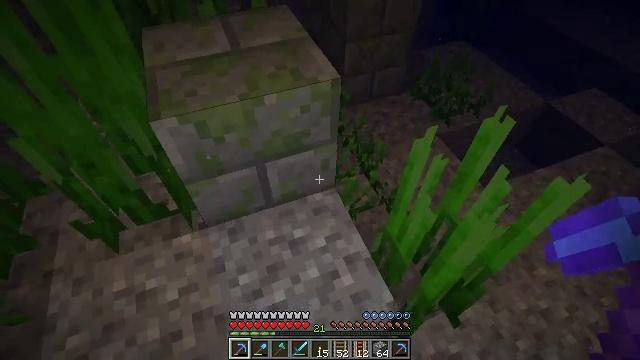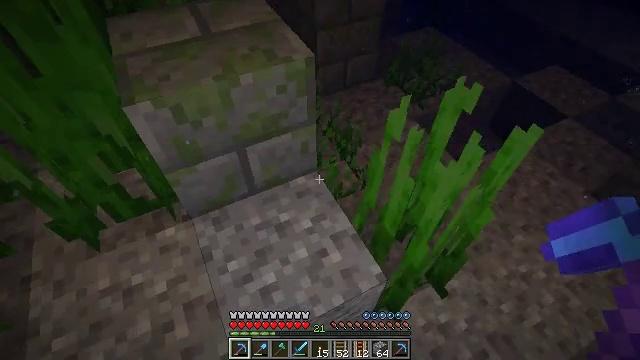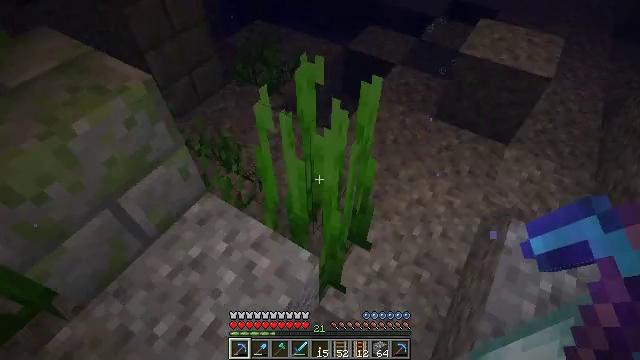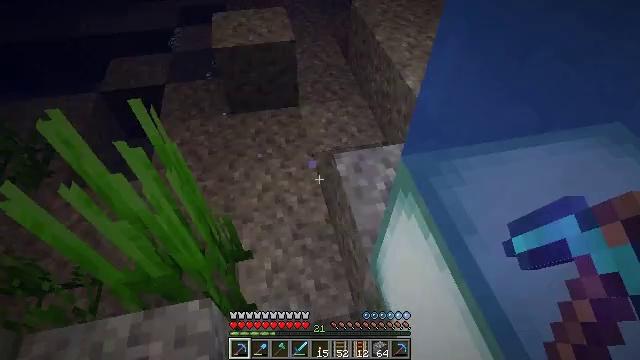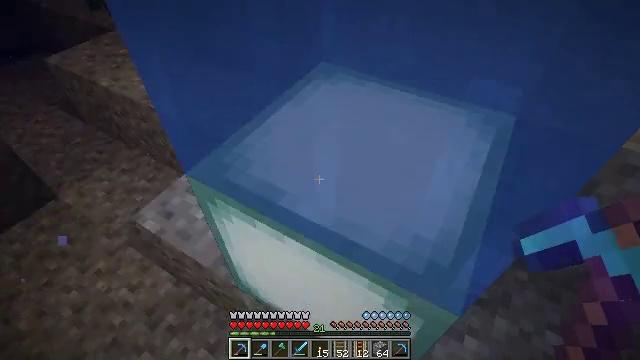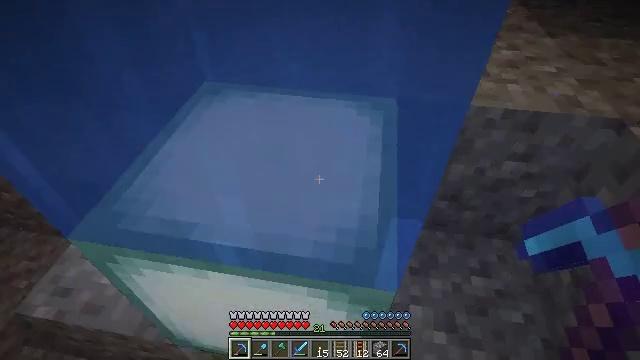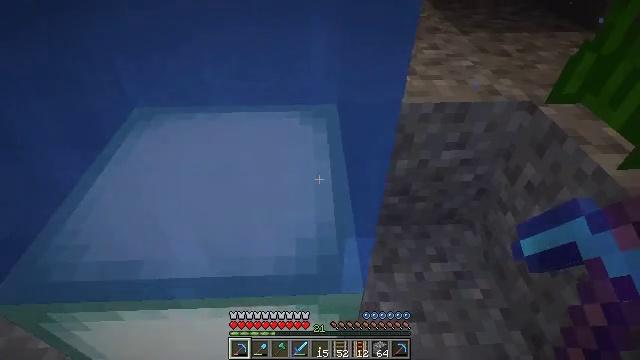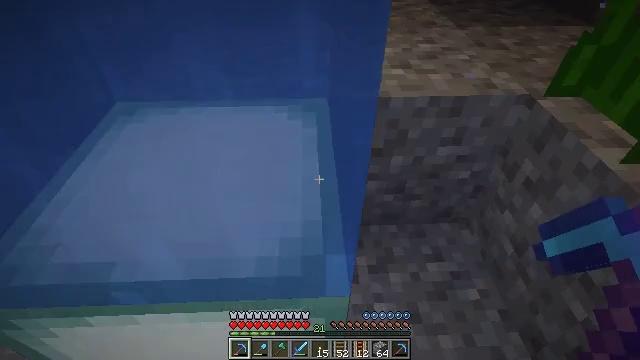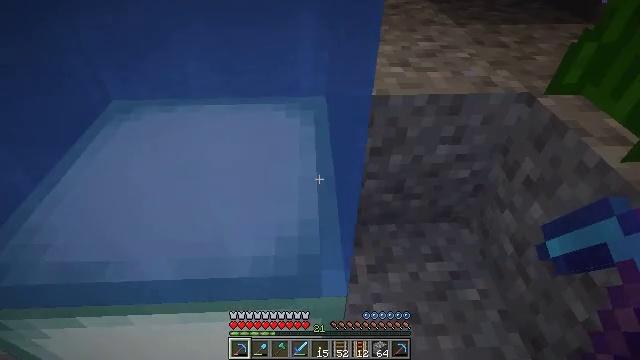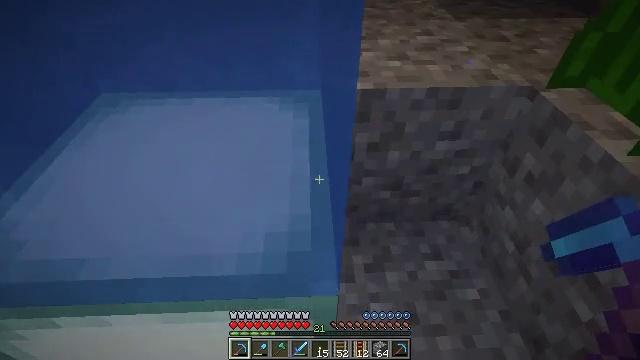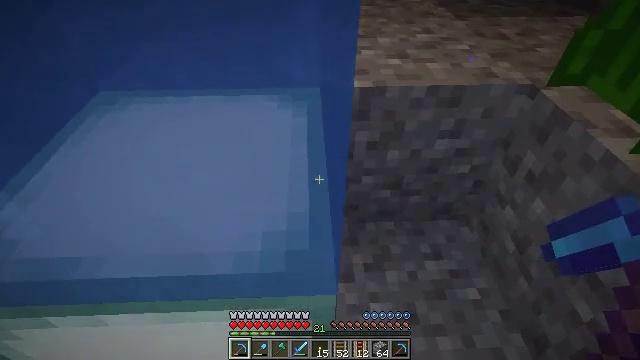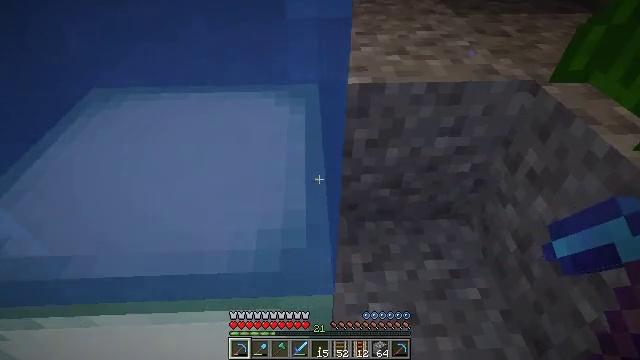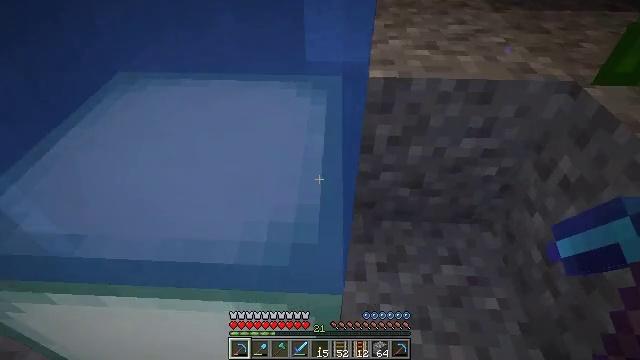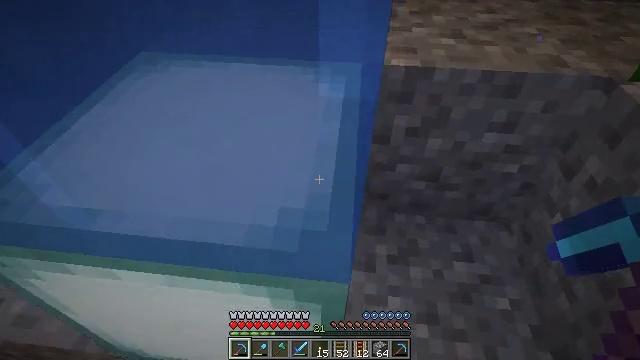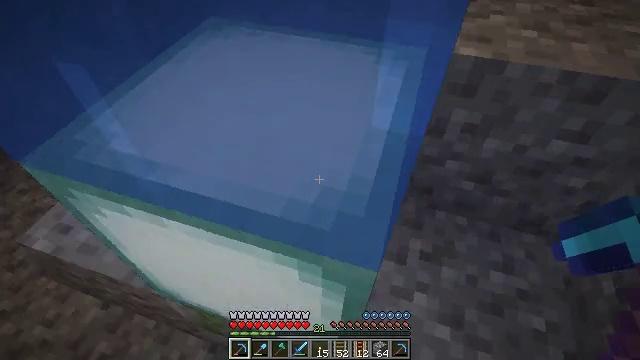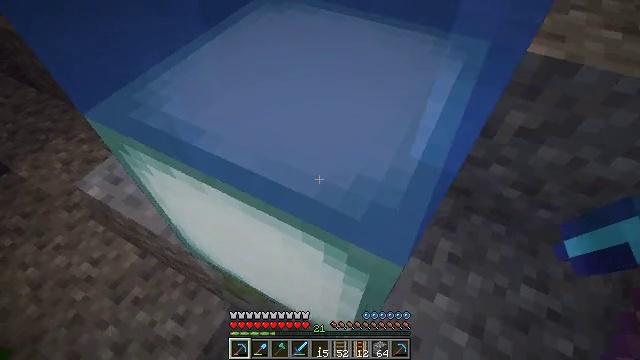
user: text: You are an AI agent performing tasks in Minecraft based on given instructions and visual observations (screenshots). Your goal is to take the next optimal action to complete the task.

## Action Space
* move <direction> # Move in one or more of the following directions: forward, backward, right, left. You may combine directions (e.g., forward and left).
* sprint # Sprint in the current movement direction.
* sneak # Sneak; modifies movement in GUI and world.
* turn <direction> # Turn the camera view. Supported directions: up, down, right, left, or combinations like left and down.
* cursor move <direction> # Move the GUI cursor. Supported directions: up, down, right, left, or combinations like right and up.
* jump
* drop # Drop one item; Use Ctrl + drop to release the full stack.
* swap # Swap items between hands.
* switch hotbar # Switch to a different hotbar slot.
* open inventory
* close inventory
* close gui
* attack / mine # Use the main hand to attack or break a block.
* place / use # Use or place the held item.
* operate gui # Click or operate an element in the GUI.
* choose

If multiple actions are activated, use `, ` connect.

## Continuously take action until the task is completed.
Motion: motion action
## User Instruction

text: Attack the sea lantern to retrieve it.
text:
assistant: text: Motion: move back, turn right
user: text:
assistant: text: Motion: move back, turn right
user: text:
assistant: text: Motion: move back, turn right and up
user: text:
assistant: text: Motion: turn right and up
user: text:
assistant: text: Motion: turn right and up
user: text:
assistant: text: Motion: turn right and up
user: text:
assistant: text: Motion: no_op
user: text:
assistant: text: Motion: no_op
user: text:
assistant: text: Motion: no_op
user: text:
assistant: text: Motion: no_op
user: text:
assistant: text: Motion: move forward
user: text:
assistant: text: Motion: move forward, turn left
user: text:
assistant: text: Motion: move forward, turn left and down
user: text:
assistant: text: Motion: move forward, turn left and down
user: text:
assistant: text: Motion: move forward, turn left and down
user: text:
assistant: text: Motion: move forward, turn left and down
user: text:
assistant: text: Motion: move forward
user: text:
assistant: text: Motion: move forward
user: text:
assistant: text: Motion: jump
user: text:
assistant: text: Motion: jump
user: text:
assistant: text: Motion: turn right, jump
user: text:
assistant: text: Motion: turn right and down, jump
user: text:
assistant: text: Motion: turn right and down, jump
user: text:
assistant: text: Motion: turn right
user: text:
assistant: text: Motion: no_op
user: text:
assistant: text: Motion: move forward
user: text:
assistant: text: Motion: move forward
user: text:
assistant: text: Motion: move forward
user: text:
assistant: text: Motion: move forward, turn right and down
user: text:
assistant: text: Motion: move forward, turn right and down